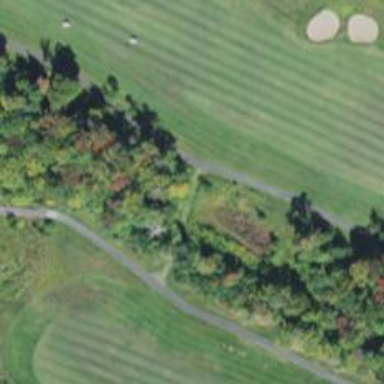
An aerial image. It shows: Path designated for golf carts.